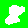
Digit: 8